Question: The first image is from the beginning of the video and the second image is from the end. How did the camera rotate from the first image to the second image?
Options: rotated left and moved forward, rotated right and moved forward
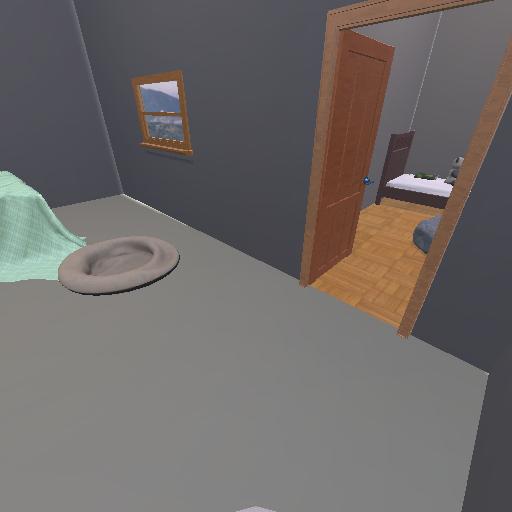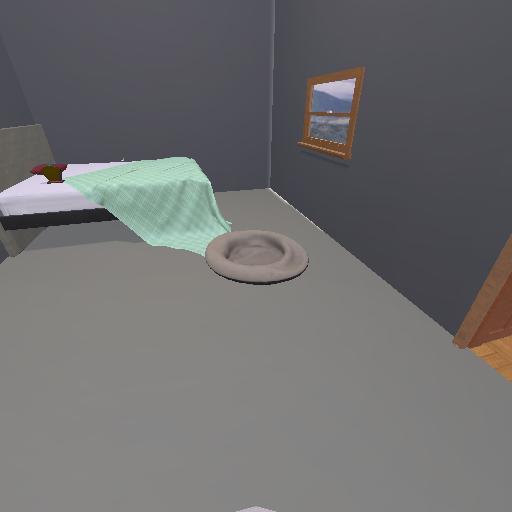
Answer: rotated left and moved forward